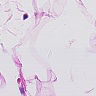
Metastatic tissue present: no